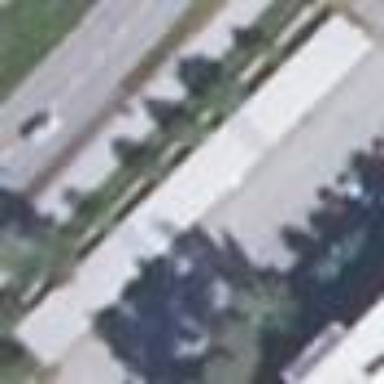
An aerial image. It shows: Garage building.